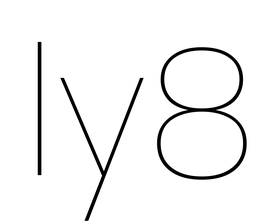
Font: Poppins-Thin